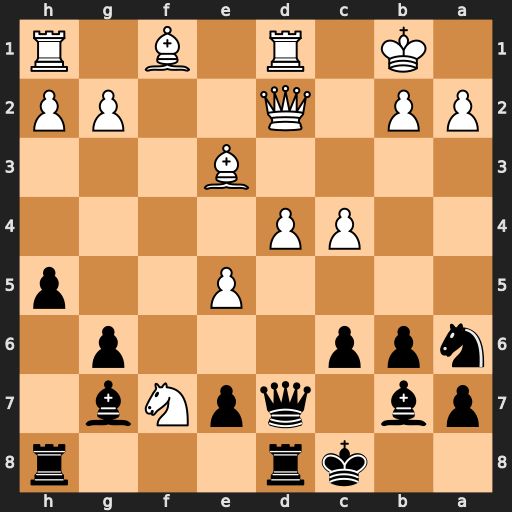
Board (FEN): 2kr3r/pb1qpNb1/npp3p1/4P2p/2PP4/4B3/PP1Q2PP/1K1R1B1R
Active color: b
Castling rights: -
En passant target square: -
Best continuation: Qf5+ Bd3 Qxf7